Question: I have both 'XAMPP' and 'WAMP' installed .I am installing 'Pimcore' but there is an error which says '"Couldn't establish connection to MYSQL: Access denied for user 'sadegh'@'localhost' (using password: YES)"'.
I read the installation manual it says i have to create a database manually . how should i create a database? and where should i put it?
can anybody please help?this is killing me.

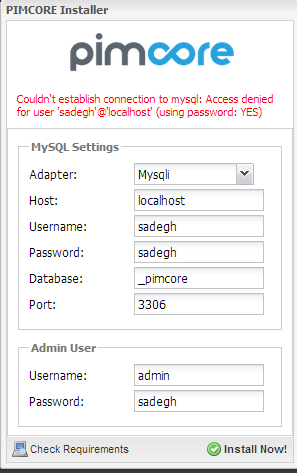
Answer: As the error say, you have to create the database in MySQL yourself. Here is how to do it in XAMPP (very similair for WAMP):
1. Open XAMPP Control Panel and click the "Shell" button
2. In the shell window, first connect to the database using the following command: mysql -h localhost -u root
3. Create a new database with the following command, I named mine "pimcore_sample", also set it to use UTF8: CREATE DATABASE pimcore_sample CHARACTER SET utf8 COLLATE utf8_general_ci;
If all is successful, your output should be something like this:

Now enter the information into the Pimcore setup, like this:

Using the root user is not recommended, but works for development. Make sure to create another user for production use (see <URL>.